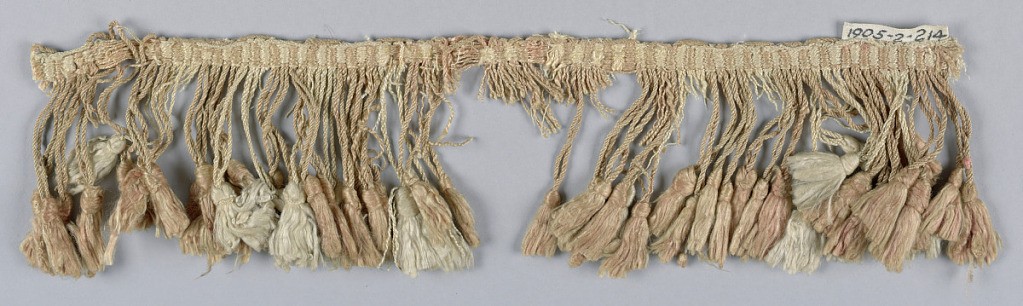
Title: Fringe
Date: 17th century
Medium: silk Technique: plain weave
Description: Pink and white fringe with a heading and a skirt of twisted loops, each supporting a tuft of the same color.